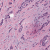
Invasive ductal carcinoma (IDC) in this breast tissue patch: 1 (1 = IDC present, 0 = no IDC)